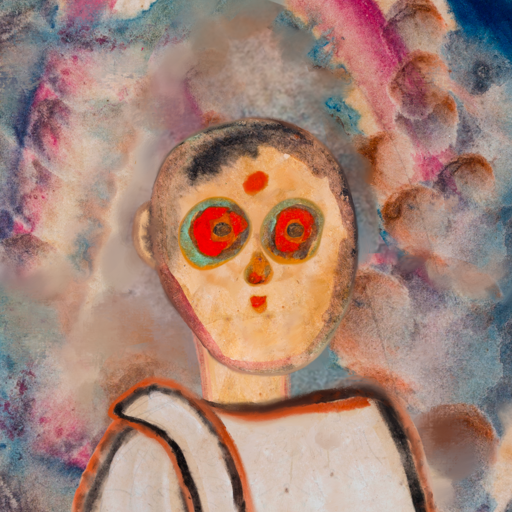
Background: Rupkatha, Head And Neck Front: Childish, Face Front: Sisters, Bust: Roy_Bahadur, Hair Front: Blank, Head Accessory: Blank, Second Necklace: Blank, Necklace: Blank, Baby: Blank